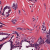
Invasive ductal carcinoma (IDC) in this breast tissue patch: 1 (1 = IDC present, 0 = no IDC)